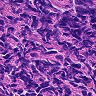
Metastatic tissue present: no